RGB frame:
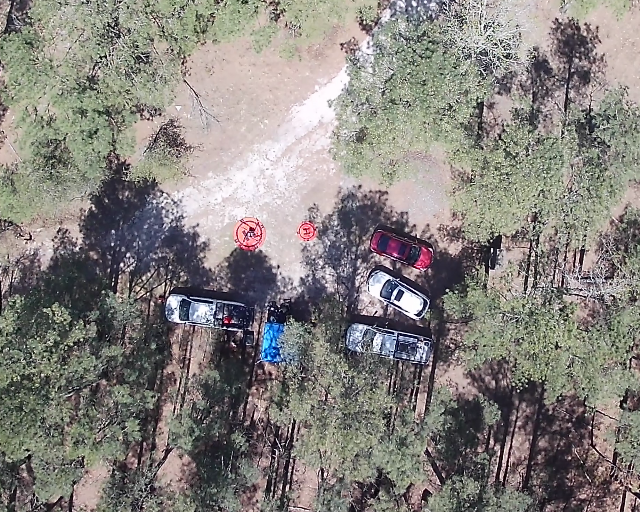
Thermal frame:
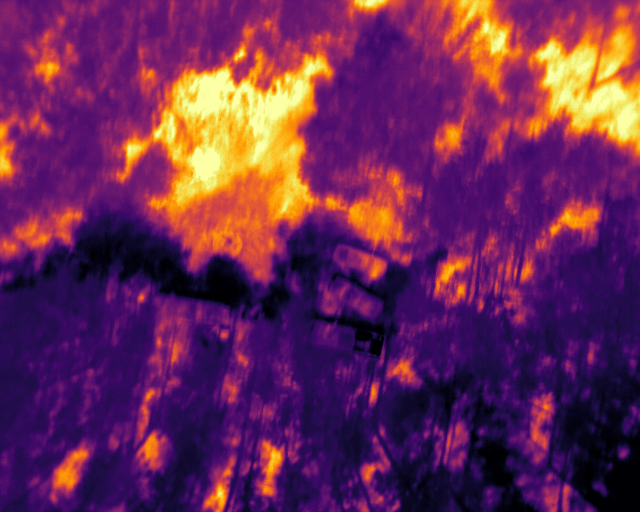
Captured: 2026-02-27 02:42:54
Pixels at or above 80 °C: 0 (fraction of frame: 0)